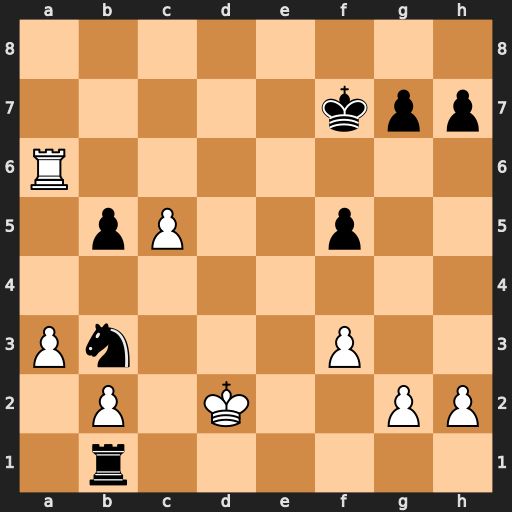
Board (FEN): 8/5kpp/R7/1pP2p2/8/Pn3P2/1P1K2PP/1r6
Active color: w
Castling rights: -
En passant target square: -
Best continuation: Kc2 Rc1+ Kxb3